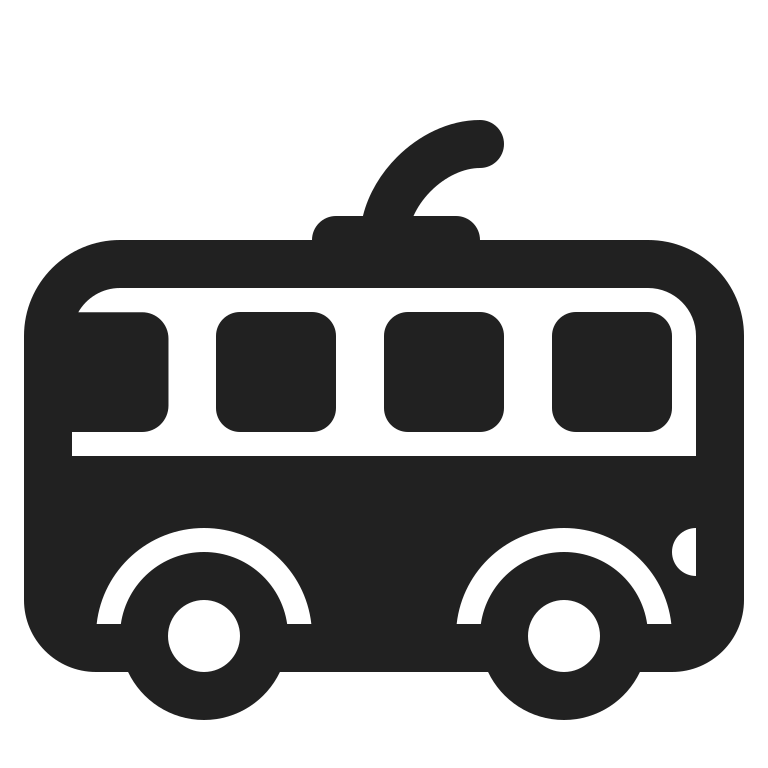
trolleybus high contrast